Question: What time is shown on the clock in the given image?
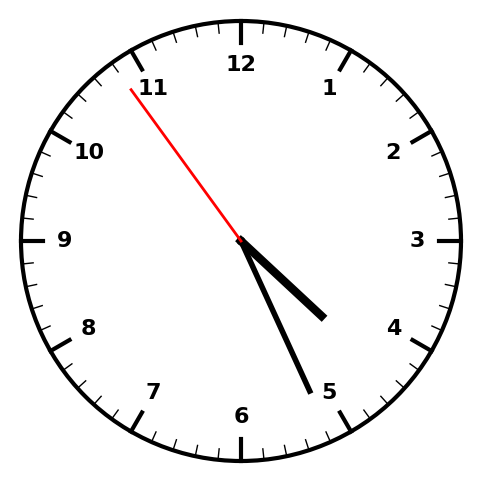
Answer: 04:25:54